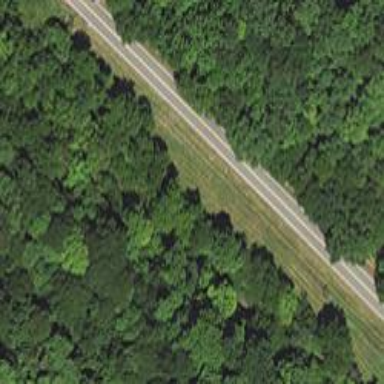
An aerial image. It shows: Tertiary road.